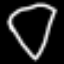
Label: diamond